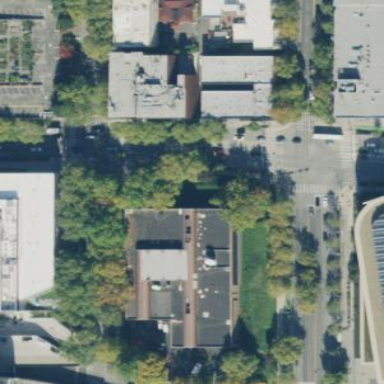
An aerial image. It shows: Office building.